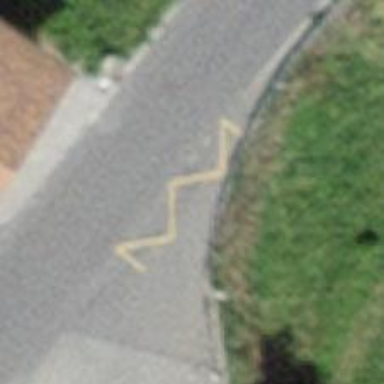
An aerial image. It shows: Bus stop with platform for public transport.